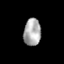
Tissue: lung
Cell type: Epithelial cells
Senescence score: 0.2163
Nuclear area (px): 454
Mean DAPI intensity: 172.192